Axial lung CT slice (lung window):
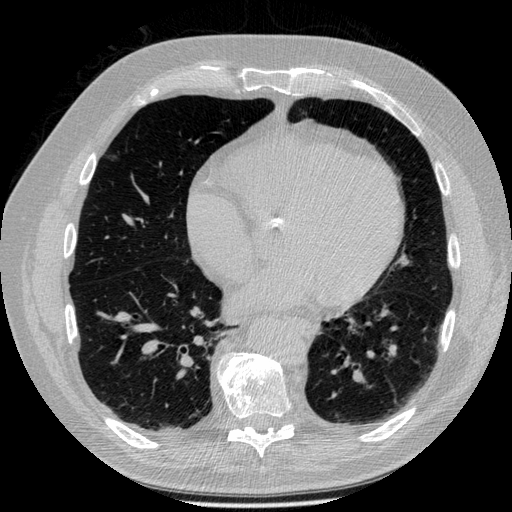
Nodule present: no